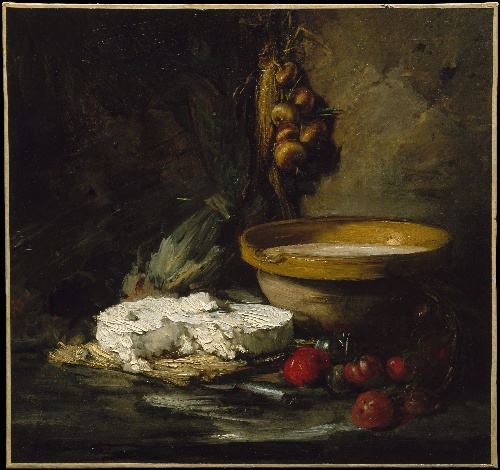
Title: Still Life with Cheese
Artist: Antoine Vollon
Artist bio: French, Lyons 1833–1900 Paris
Date: probably late 1870s
Object type: Painting
Classification: Paintings
Medium: Oil on canvas
Dimensions: 33 3/8 x 35 3/8 in. (84.8 x 89.9 cm)
Department: European Paintings
Credit line: Bequest of William Hall Walker, 1917
Accession year: 1918
Repository: Metropolitan Museum of Art, New York, NY
Tags: Cheese|Still Life